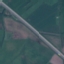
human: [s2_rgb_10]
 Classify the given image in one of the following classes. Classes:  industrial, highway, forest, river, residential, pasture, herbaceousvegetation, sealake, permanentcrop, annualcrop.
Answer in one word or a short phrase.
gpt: Highway